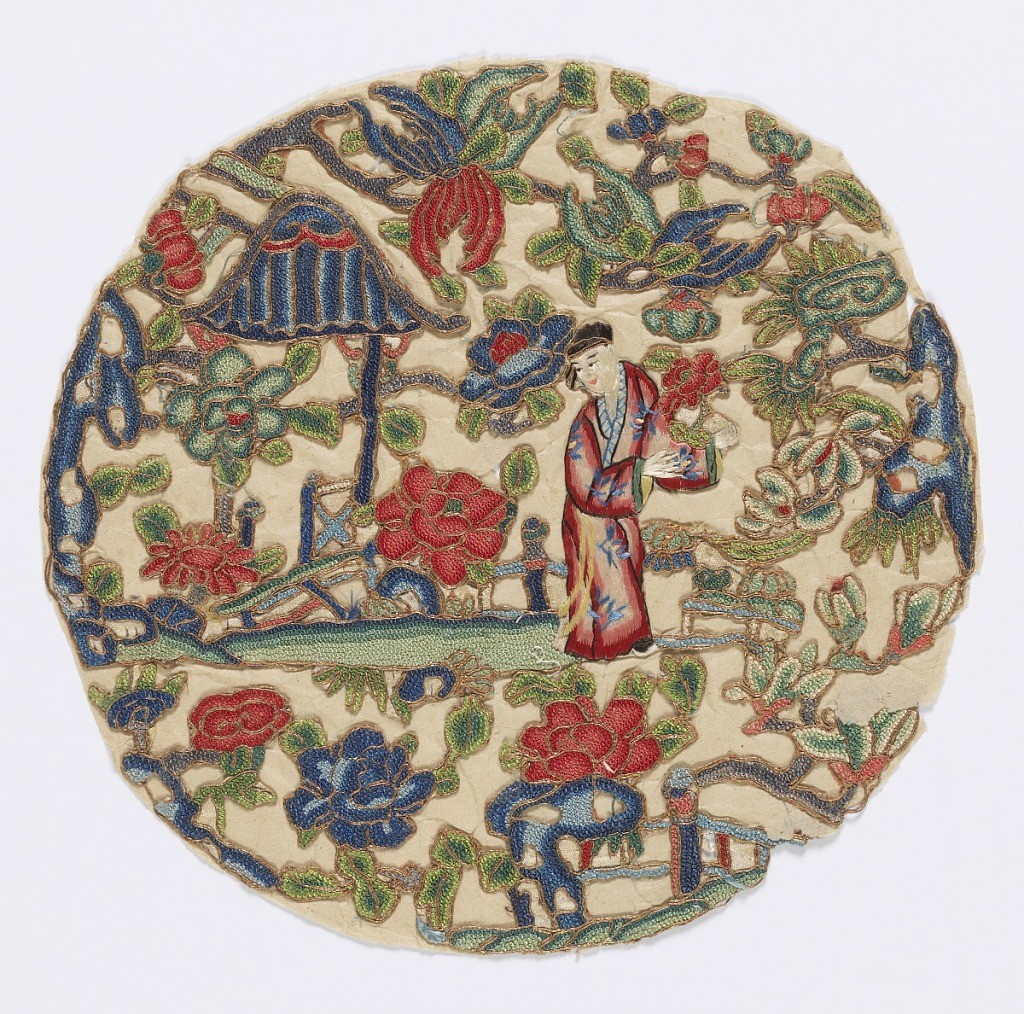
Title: Roundel
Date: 19th century
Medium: silk and metallic embroidery on silk foundation, paper backing Technique: embroidered in satin, knotted and couching stitches Label: silk embroidered with silk and metallic yarns in satin, knotted and couching stitches
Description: Roundel with a young man in a garden surrounded by flowering trees. In polychrome silks outlined in gold metallic embroidery.